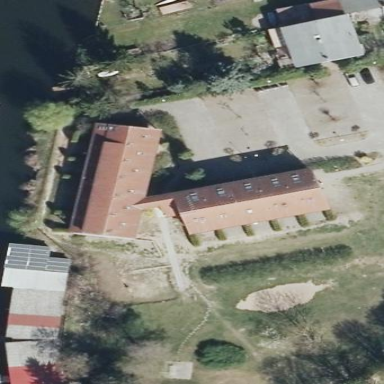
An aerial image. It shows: Building.